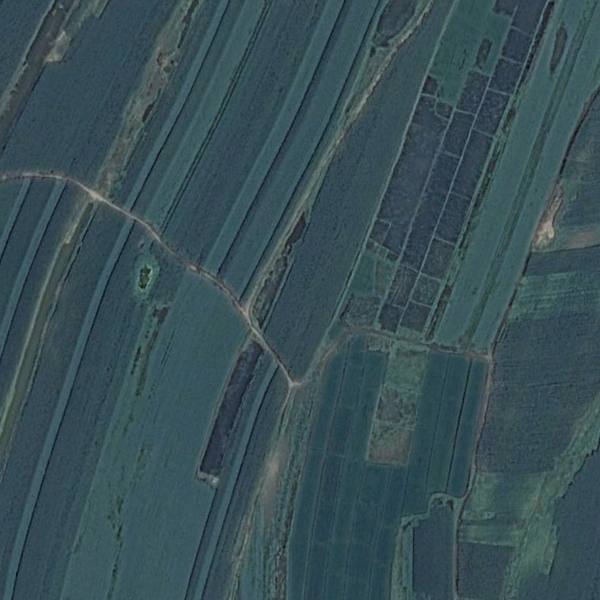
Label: Farmland